Lunar surface albedo tile
Center latitude: 3.121
Center longitude: -29.36
Resolution (meters per pixel, mean): 172.49
Tile area (km^2): 31053.35
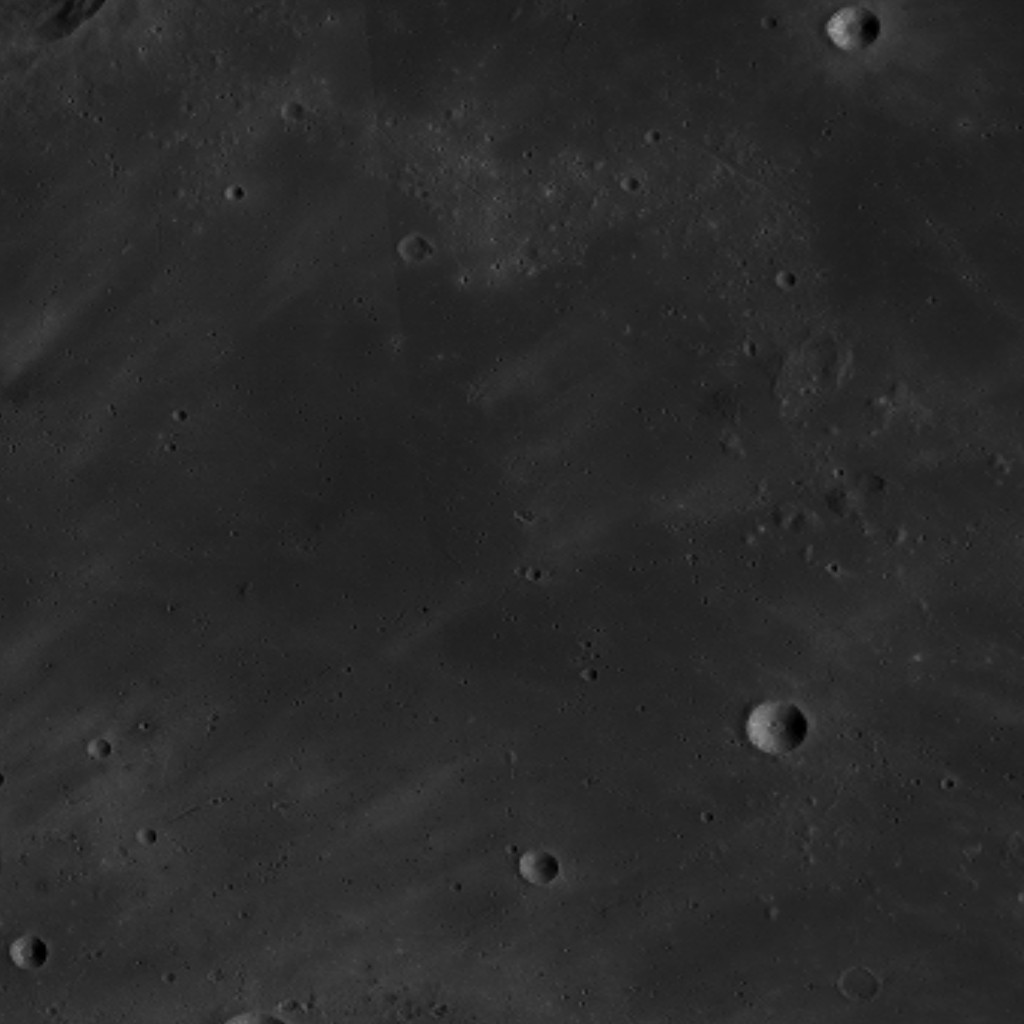